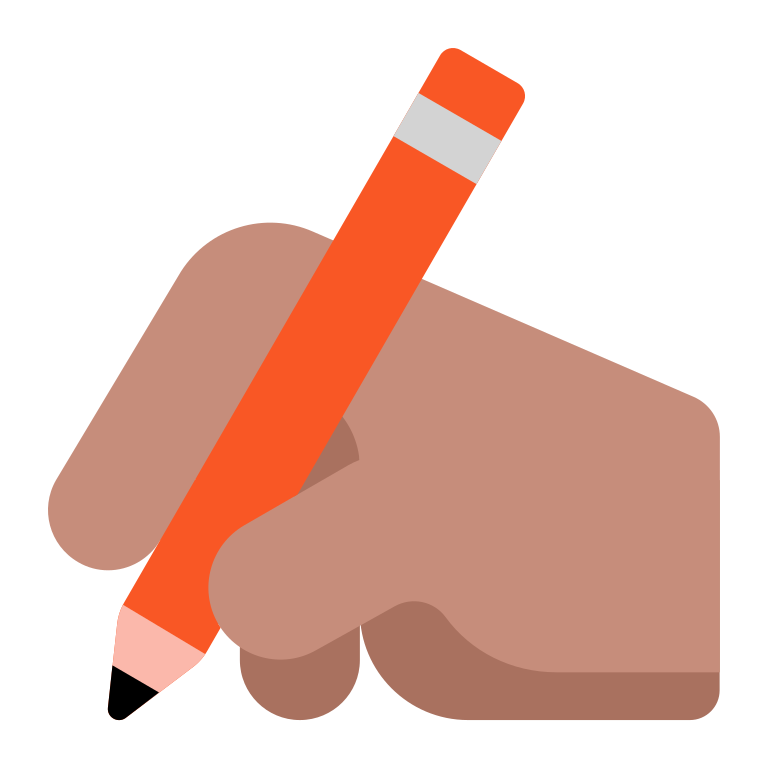
writing hand flat